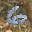
Label: 6